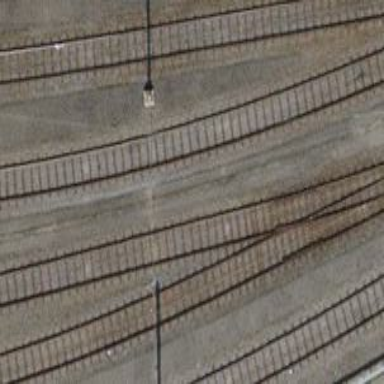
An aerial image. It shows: Rail yard with electrified rails and single track.